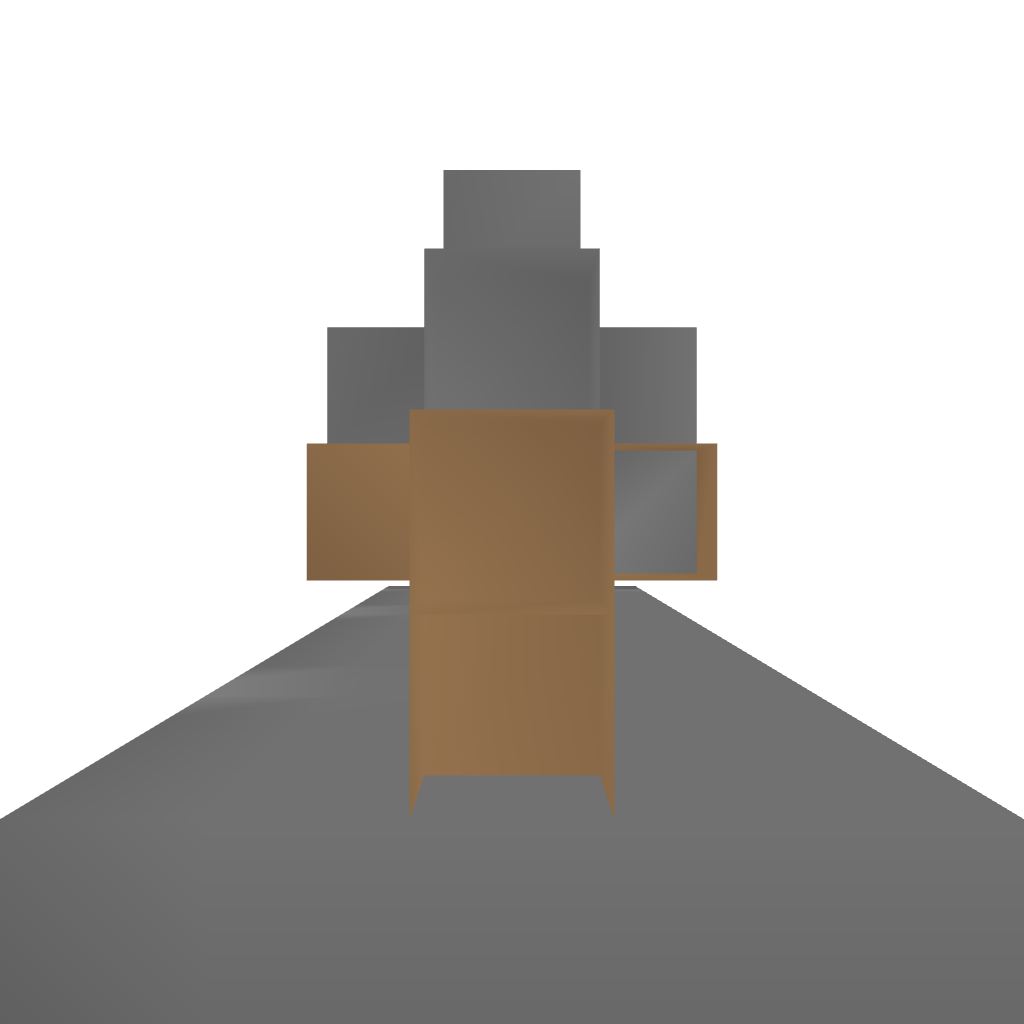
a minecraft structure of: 12-Charge Howitzer bad low quality